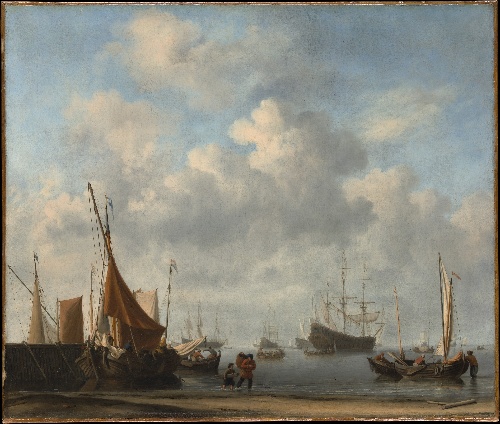
Title: Entrance to a Dutch Port
Artist: Willem van de Velde II
Artist bio: Dutch, Leiden 1633–1707 London
Date: ca. 1665
Object type: Painting
Classification: Paintings
Medium: Oil on canvas
Dimensions: 25 7/8 x 30 5/8 in. (65.7 x 77.8 cm)
Department: European Paintings
Credit line: Bequest of William K. Vanderbilt, 1920
Accession year: 1920
Repository: Metropolitan Museum of Art, New York, NY
Tags: Docks|Boats|Ships